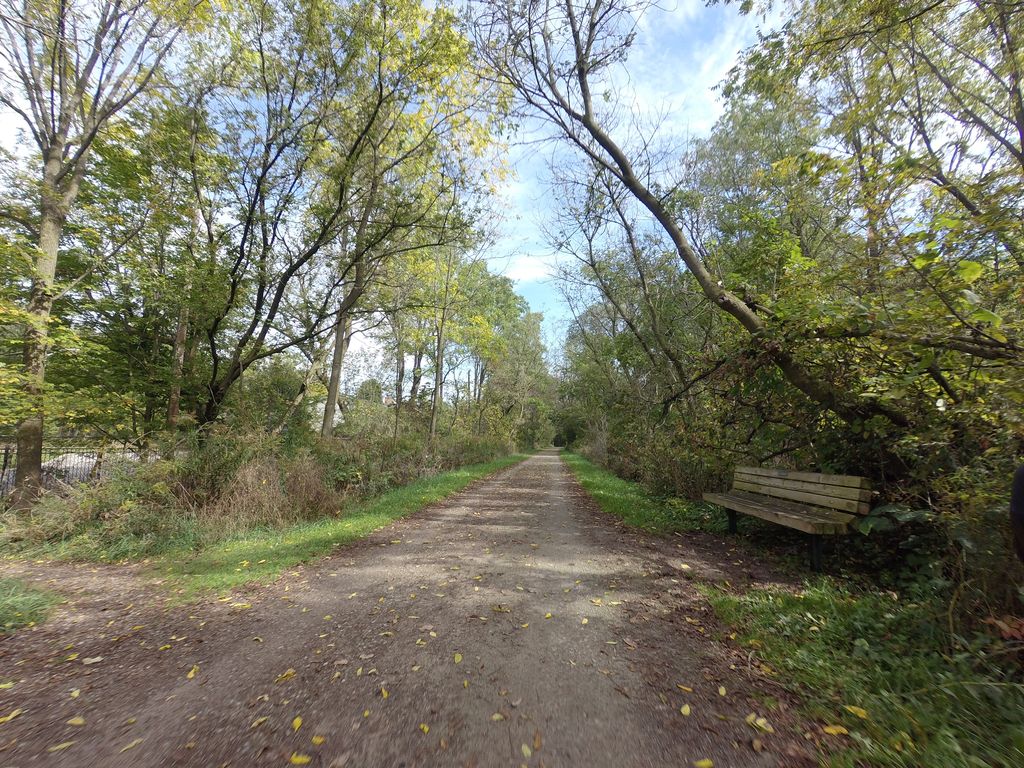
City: hamilton